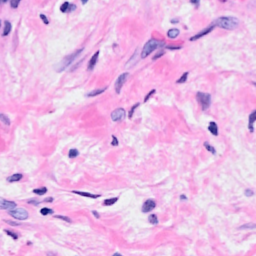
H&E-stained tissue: Breast